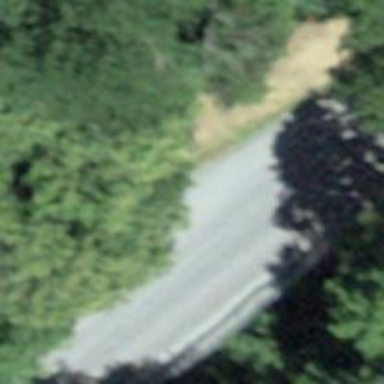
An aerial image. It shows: Passing place on the road.